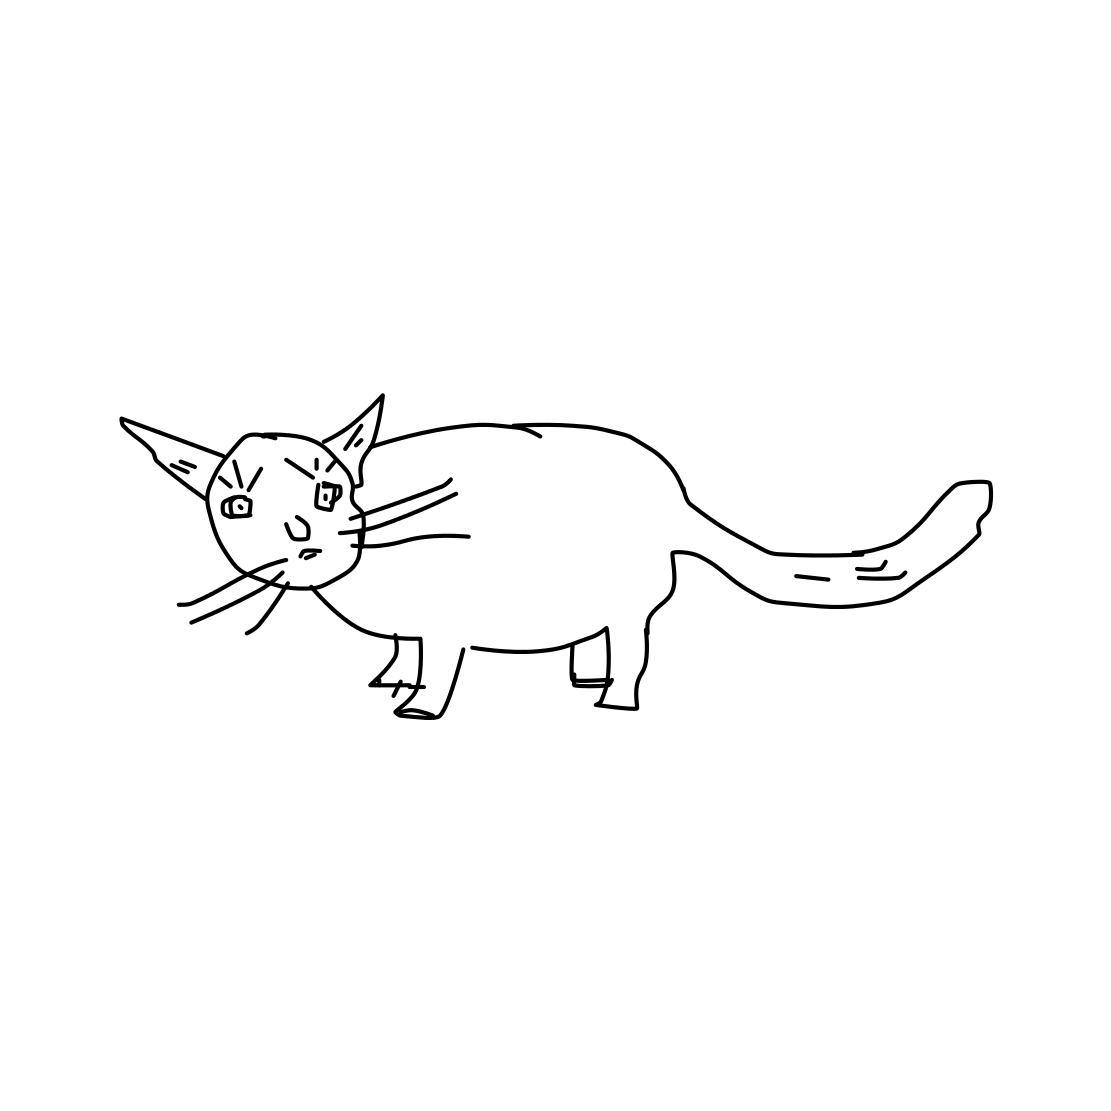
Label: cat